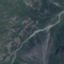
Land use / land cover: HerbaceousVegetation